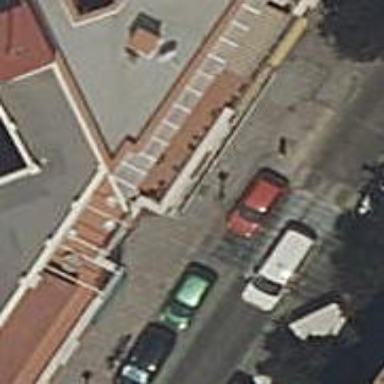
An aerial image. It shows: Bus stop with platform for public transport.